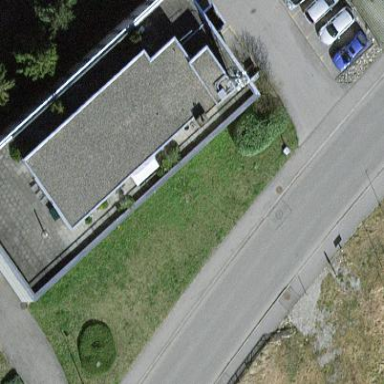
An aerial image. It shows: Office building.